Question: I am making a form in HTML that contains two text boxes and one text area, and I would like for all three elements to share a common width value. However, if I use 'width: 100%', referring to 100% of the form width, the text boxes stretch past the right border of the form. (Red border in the picture link indicates form border).
Picture:

As you can see in the image above, the textboxes extend past the right border of the form, approximately about half as much as the padding of the form. Is there anyway to make the textboxes display properly (with correct padding all around the form)?
In addition, a very close look reveals that the '<textarea>' box is slightly less wide than the others (approx. 2px); however, it is set to the same width (100%). Any ideas what causes this?
Here is my code:
CSS:
'''
form
{
width: 600px;
margin: 0px auto;
padding: 15px;
border: 1px dashed red;
}
input[type=text], input[type=email], textarea
{
display: block;
padding: 10px;
font-size: x-large;
}
input[type=text], input[type=email]
{
width: 100%;
margin-bottom: 15px;
}
textarea
{
width: 100%;
}
'''
HTML:
'''
<form id="frmContact">
<input type="text" id="txtName" name="txtName" placeholder="Name *">
<input type="email" id="txtEmail" name="txtEmail" placeholder="Email *">
<textarea id="txtComments" name="txtComments" placeholder="Comments *"
maxlength="500"></textarea>
</form>
'''
Thanks!
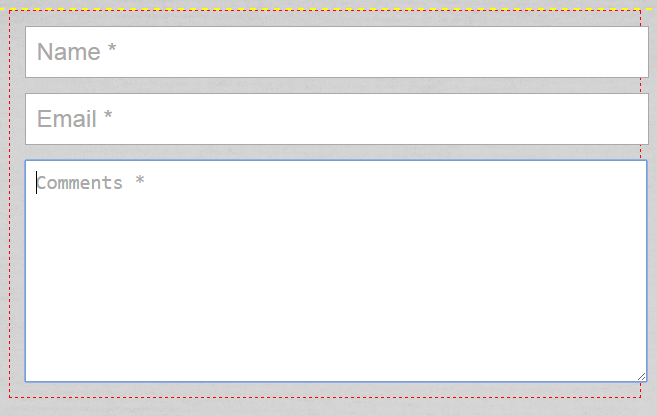
Answer: By default, an element's 'padding' is not included in its 'width'/'height' dimensions. In your example, the elements were extending beyond the parent element because there was '10px' of padding on each side of the elements.
'100%' + '20px' '!=' '100%'
You could add <URL> to the elements in order to include the 'padding' in the element's 'width'/'height' calculations.
<URL>
'''
input[type=text], input[type=email], textarea {
display: block;
padding: 10px;
box-sizing: border-box;
font-size: x-large;
}
'''